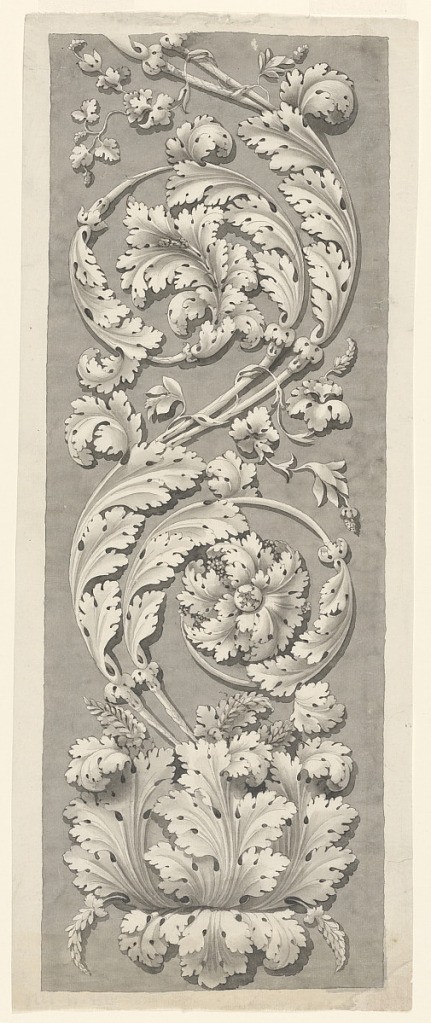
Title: Acanthus Ornament
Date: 1750–1800
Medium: Pen and gray ink, gray wash Support: white laid paper
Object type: Drawing
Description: Vertical rectangle. Variation of the Roman frieze in Villa Medici in Rome. A calix is shown. No animals. Paper margins.